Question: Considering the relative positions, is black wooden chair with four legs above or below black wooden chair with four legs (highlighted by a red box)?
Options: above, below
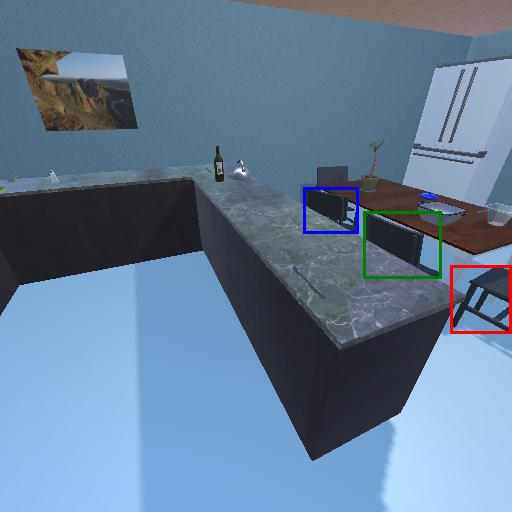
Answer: above